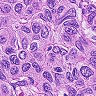
Metastatic tissue present: yes